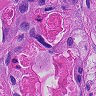
Metastatic tissue present: yes